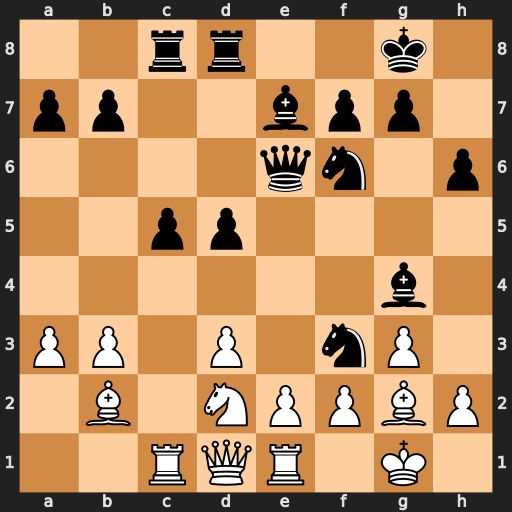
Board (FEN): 2rr2k1/pp2bpp1/4qn1p/2pp4/6b1/PP1P1nP1/1B1NPPBP/2RQR1K1
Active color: w
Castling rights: -
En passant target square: -
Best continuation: exf3 Qxe1+ Qxe1